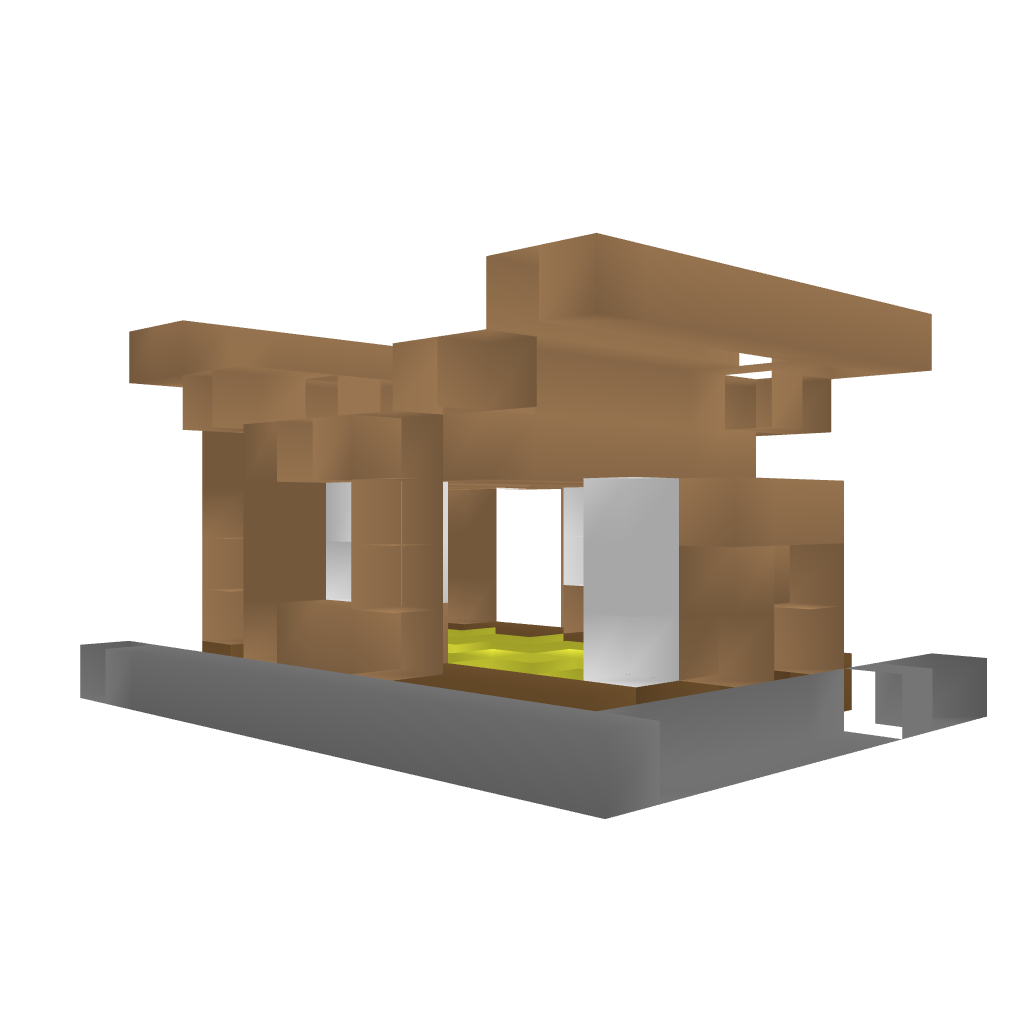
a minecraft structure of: Differnt Modern House bad low quality